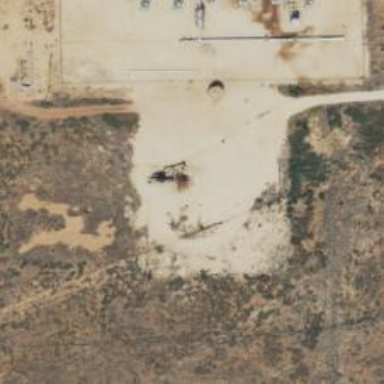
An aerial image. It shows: Petroleum well that is man-made.